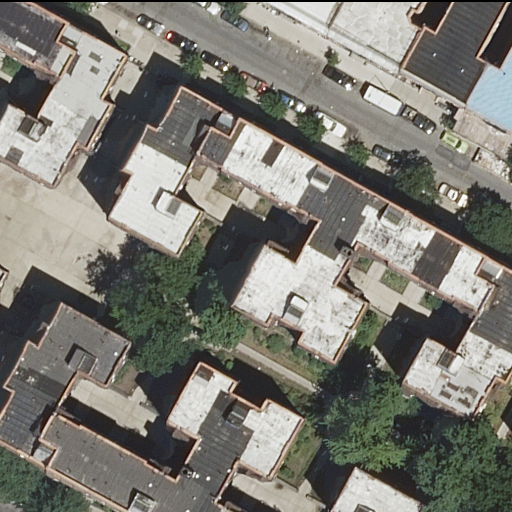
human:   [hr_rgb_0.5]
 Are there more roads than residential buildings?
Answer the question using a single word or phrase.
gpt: no

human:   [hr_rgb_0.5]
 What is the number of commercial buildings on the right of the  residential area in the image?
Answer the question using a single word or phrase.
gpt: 0

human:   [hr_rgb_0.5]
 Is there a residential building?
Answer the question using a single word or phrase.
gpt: yes

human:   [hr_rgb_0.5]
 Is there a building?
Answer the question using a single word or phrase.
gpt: yes

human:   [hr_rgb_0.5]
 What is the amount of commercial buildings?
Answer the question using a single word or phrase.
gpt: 0

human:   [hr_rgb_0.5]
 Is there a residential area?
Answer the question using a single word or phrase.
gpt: yes

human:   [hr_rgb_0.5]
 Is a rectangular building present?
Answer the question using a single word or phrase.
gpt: yes

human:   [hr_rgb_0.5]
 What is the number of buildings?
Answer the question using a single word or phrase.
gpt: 4

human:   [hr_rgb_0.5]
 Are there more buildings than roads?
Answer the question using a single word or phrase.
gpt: yes

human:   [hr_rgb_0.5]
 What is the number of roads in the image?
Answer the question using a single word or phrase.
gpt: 2

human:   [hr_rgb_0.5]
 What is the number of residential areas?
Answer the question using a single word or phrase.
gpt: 1

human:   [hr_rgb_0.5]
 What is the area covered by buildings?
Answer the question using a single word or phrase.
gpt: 1767m2

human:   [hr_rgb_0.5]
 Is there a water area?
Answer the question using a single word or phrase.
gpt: no

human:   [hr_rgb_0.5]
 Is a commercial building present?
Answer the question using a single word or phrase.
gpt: no

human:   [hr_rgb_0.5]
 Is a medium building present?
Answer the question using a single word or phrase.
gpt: no

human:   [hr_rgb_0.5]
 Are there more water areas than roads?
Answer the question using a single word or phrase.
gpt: no

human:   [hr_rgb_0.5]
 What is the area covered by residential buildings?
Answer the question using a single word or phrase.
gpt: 1767m2

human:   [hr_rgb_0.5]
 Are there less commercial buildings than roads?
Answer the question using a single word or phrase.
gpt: yes

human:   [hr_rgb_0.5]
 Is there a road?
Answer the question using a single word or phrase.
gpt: yes

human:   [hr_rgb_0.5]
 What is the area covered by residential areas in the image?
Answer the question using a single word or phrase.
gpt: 2290m2

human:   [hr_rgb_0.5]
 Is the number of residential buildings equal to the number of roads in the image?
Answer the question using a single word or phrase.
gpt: no

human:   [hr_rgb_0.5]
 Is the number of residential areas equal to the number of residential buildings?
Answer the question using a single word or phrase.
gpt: no

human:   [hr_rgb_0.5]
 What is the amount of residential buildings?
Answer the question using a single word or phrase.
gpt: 4

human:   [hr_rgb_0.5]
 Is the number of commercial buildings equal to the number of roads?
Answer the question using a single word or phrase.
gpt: no

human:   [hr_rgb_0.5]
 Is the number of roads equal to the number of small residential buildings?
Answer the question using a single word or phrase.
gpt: yes

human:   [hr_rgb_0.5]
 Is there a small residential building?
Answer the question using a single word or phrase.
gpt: yes

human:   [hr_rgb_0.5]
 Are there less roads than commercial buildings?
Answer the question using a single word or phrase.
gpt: no

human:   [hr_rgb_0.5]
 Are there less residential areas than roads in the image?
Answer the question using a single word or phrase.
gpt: yes

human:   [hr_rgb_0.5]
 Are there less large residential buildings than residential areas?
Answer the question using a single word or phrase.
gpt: no

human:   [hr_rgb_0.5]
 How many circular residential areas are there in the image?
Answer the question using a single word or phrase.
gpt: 0

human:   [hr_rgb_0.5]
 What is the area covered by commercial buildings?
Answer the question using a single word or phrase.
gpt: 0m2

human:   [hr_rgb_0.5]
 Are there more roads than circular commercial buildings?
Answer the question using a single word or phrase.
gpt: yes

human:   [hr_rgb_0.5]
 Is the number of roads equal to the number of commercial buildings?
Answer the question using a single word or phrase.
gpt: no

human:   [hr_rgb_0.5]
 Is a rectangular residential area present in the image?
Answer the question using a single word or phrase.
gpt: yes

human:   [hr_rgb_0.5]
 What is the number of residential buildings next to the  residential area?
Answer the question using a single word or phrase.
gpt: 4

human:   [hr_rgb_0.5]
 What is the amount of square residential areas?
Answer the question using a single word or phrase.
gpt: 0

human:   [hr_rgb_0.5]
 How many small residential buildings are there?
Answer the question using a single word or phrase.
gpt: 2

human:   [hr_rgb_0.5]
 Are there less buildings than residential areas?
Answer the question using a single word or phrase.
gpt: no

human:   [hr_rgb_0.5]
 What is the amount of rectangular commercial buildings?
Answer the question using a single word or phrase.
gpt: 0

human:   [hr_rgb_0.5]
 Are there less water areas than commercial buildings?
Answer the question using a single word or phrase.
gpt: no

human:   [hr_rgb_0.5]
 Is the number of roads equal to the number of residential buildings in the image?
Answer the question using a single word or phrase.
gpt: no

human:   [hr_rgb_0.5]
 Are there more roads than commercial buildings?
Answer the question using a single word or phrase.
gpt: yes

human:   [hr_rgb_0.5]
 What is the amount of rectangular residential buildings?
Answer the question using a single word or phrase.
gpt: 2

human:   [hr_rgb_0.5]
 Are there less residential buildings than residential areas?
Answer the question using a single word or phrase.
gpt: no

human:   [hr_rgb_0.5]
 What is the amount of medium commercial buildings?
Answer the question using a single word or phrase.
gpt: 0

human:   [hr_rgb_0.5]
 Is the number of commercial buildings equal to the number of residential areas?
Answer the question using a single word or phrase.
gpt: no

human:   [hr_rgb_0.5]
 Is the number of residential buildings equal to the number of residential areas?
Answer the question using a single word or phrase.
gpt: no

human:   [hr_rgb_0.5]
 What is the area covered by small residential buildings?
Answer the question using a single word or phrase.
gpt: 67m2

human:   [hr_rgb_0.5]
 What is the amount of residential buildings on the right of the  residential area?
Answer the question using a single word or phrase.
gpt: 0

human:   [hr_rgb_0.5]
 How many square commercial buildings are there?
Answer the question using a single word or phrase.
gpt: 0

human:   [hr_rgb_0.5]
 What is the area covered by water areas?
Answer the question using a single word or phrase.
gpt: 0m2

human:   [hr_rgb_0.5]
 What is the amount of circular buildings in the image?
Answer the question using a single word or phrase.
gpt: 0

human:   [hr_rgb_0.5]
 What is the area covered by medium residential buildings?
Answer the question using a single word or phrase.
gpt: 0m2

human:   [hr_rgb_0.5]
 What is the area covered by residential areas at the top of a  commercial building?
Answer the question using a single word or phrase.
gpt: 0m2

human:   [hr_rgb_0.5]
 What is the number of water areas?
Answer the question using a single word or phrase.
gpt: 0

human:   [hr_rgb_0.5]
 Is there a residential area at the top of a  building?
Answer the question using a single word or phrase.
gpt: no

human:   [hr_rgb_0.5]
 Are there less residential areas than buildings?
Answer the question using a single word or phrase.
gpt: yes

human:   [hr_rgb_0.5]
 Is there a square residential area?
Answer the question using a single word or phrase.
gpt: no

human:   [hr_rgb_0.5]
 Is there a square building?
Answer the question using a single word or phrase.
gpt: no

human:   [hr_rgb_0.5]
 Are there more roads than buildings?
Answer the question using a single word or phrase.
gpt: no

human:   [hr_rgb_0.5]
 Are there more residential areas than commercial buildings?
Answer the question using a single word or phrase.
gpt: yes

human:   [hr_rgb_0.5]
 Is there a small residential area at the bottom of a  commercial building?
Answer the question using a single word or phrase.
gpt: no

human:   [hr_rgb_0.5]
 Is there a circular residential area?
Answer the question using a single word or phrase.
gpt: no

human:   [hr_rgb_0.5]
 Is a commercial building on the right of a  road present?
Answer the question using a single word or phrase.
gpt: no